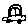
Label: car